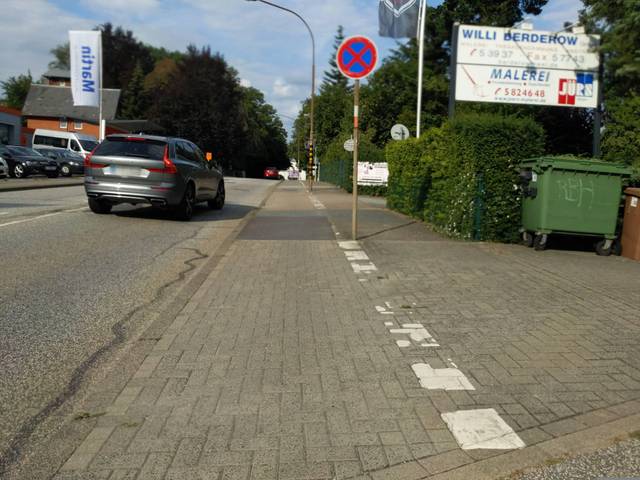
Region: Germany
Coordinates: 53.845, 10.664